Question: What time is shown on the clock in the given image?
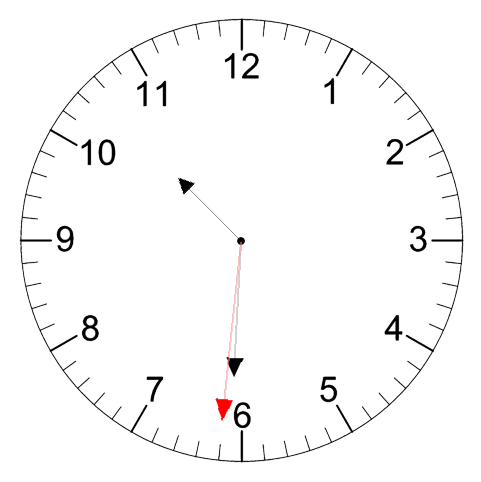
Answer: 10:30:31